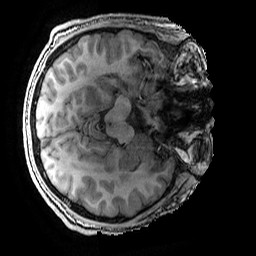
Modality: T1w
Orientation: axial
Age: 17
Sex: male
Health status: ill
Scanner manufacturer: ge
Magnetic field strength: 3 T
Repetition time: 0.007664 s
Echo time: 0.00342 s